Question: List element is not aligning center in . But in the element is centered. Attached is the sample code. I am using for all the classes.
Here is the JSfiddle
<URL>

HTML:
'''
<div class="card-body">
<table class="table-sm table-hover">
<thead>
<tr class="text-center">
<th class="w-25" scope="col"></th>
<th style="width: 54%" scope="col"></th>
<th style="width: 10%" scope="col">Actual</th>
<th style="width: 1%;" scope="col">Status</th>
<th style="width: 10%" scope="col">Expected</th>
</tr>
</thead>
<tbody>
<tr>
<td></td>
<td></td>
<td class="text-center">2/13/2019</td>
<td class="text-center">
<ul class="status-circle"><li></li></ul>
</td>
<td class="text-center"></td>
</tr>
</tbody>
</table>
</div>
'''
CSS:
'''
.status-circle {
list-style: none;
margin: 0;
padding-inline-start: 0;
margin-block-start: 0;
margin-block-end: 0;
border-spacing: 0px;
line-height: 0;
}
.status-circle li {
display: inline-block;
border-radius: 50%;
border: 1px solid #000;
width: 15px;
height: 15px;
background: #737373;
}
'''
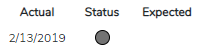
Answer: I have change the element inside into div and transferred all the styles from the li element also adding content.
HTML:
'''
<div class="card-body">
<table class="table-sm table-hover">
<thead>
<tr class="text-center">
<th class="w-25" scope="col"></th>
<th style="width: 54%" scope="col"></th>
<th style="width: 10%" scope="col">Actual</th>
<th style="width: 1%;" scope="col">Status</th>
<th style="width: 10%" scope="col">Expected</th>
</tr>
</thead>
<tbody>
<tr>
<td></td>
<td></td>
<td class="text-center">2/13/2019</td>
<td class="text-center">
<div class="div-status-circle"></div>
</td>
<td class="text-center"></td>
</tr>
</tbody>
</table>
</div>
'''
CSS:
'''
.div-status-circle {
display: inline-block;
border-radius: 50%;
border: 1px solid #000;
width: 15px;
height: 15px;
content: "";
background: #737373;
}
'''